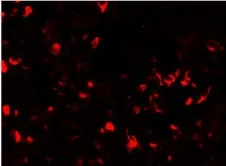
Glial fibrillary acidic protein (GFAP-IgG) by GFAP-transfected cell-based immunofluorescence assay. Cells were expressing green fluorescent protein-tagged GFAP (green) and immunostained (red if positive). (A-C) Examination of cerebrospinal fluid (CSF) in first admission. Merged images revealed the colocalization of the GFAP antibody and astrocyte (white arrows).
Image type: pathology (immunostaining)